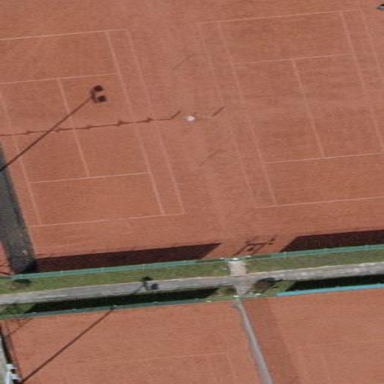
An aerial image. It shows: Synthetic tennis pitch for leisure sports.